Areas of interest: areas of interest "Industrial"
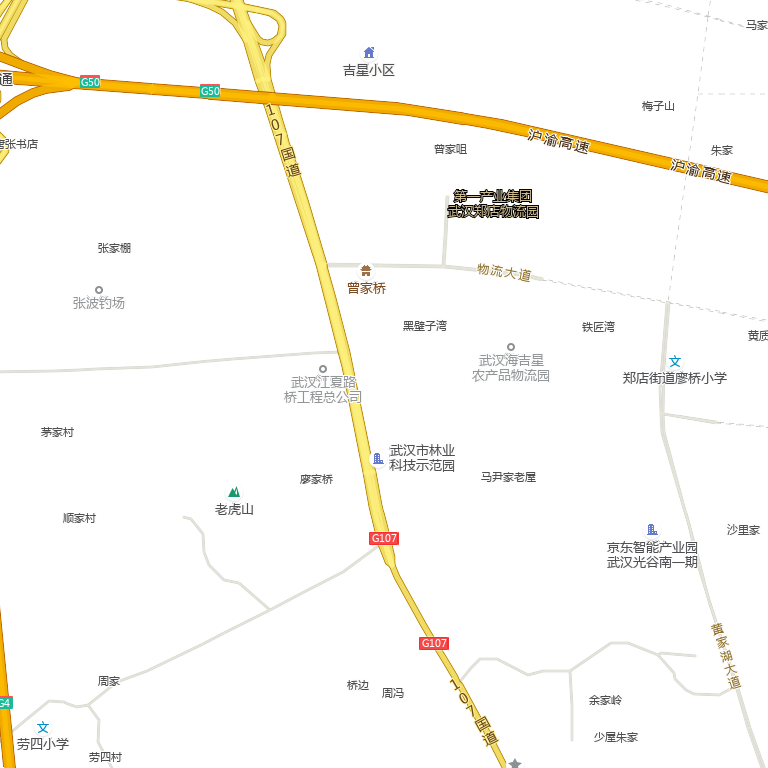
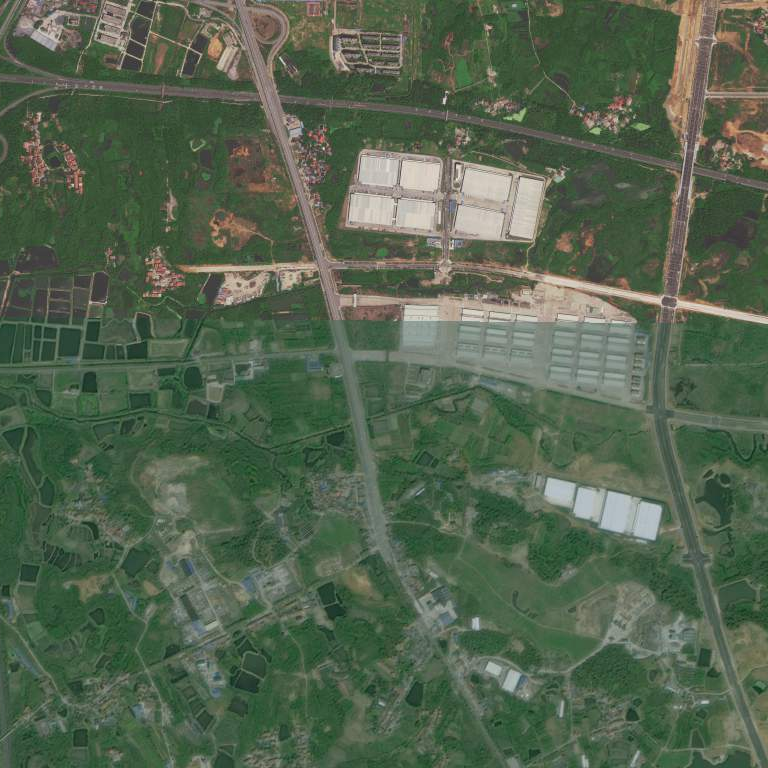